Question: '''
function arrayMail(){
var ss=SpreadsheetApp.getActiveSpreadsheet();
var sheet = ss.getSheetByName('Sheet1');
var startRow = 2;
var lastRow = sheet.getLastRow();
var lastColumn = sheet.getLastColumn();
var range = sheet.getRange(startRow,1,lastRow,lastColumn);
var data = range.getValues();
var array = [];
for(var i=0;i<data.length;++i){
var row = data[i];
var rowTemp=[]; //create a blank array that will hold only the desired columns in this row
for (var j=0; j<row.length; j++)//iterates through columns
{
if(j==4||j==3||j==1||j==5){continue;}
rowTemp.push(row[j])
}
var emailPos = row[3];
var date = row[2];
if(emailPos =='example4@gmail.com'&& date == 0){
array.push(rowTemp);
}
}
GmailApp.sendEmail('example1@gmail.com','This is a test',array.join('
'));
}
'''
Above script I used for me sending email when date count is 0 and the email become the reference who to email. I wanted to make the array (which is in plain text if using script above) become a table format. I'm stuck with the table formatting. The question is, how do I make it in table format here?
---
After reading from book/examples, I came up with below script. But it doesn't work as intended;
'''
function arrayMail(){
var ss=SpreadsheetApp.getActiveSpreadsheet();
var sheet = ss.getSheetByName('Sheet1');
var startRow = 2;
var lastRow = sheet.getLastRow();
var lastColumn = sheet.getLastColumn();
var range = sheet.getRange(startRow,1,lastRow,lastColumn);
var data = range.getValues();
var tableStart = "<table border="1"><tr>";
var tableEnd = "</tr></table>";
var array = [];
for(var i=0;i<data.length;++i){
var row = data[i];
var rowTemp=[]; //create a blank array that will hold only the desired columns in this row
for (var j=0; j<row.length; j++)//iterates through columns
{
if(j==4||j==3||j==1||j==5){continue;}
rowTemp.push('<td>'+row[j]+'</td>');
}
var emailPos = row[3];
var date = row[2];
if(emailPos =='example4@gmail.com'&& date == 0){
array.push(rowTemp);
}
}
var HTMLbody = tableStart +array.join('')+tableEnd;
GmailApp.sendEmail('example@gmail.com','This is a test',HTMLbody,{htmlBody:HTMLbody});
}
'''
Result:

What I wanted to be is like;
Infusion Pump 0
Infusion Pump 0
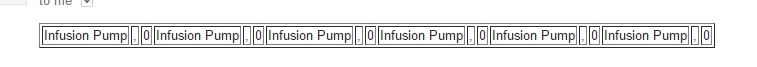
Answer: This is not a full answer but the code below translates the array to the string you asked about in your Google+ post...
'''
var array = [
['Infusion Pump', 'B', 'C', 'D', 'E', 'F'],
['Another Pump', 'B', 'C', 'D', 'E', 'F'],
['Defib', 'B', 'C', 'D', 'E', 'F']
];
var str = '';
for (var i = 0; i < array.length; i++) {
str = str + '<tr>';
for (var j = 0; j < array[i].length; j++) {
str = str + '<td>' + array[i][j] + '</td>';
}
str = str + '</tr>';
}
console.log(str);
'''